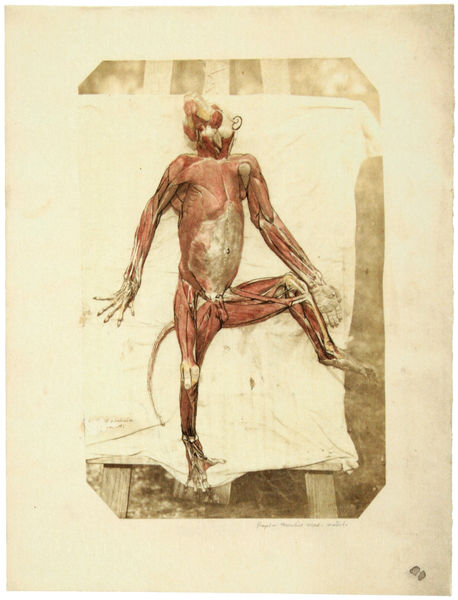
Titel: Aufnahme eines gehäuteten Pavians
Standort: Nürnberg
Institution: Germanisches Nationalmuseum
Schlagwörter: fuß, hand, kopf, körper, mann, nackt, braun, finger, ohr, skizze, zeichnung, rot, tuch, malerei, anatomie, arm, arme, leiche, mensch, rahmen, tot, hände, blatt, rosa, affe, beine, schwanz, bein, füße, studie, vergilbt, muskeln, staffelei, streifen, balken, pfoten, bretter, nabel, bauch, laken, bauchnabel, oberschenkel, zehen, foto, fotografie, photographie, fleisch, knochen, rit, penis, blut, nakt, brett, leinwand, gespreizt, medizin, leintuch, männlich, muskel, teufel, adern, ungeheuer, sehne, sektion, sehnen, glied, anatomisch, ratte, menschtier, gehäutet, präparat, sezieren, sezierung, gabriel von max, enthäutet, ohne haut, muskelstrang, hautlos, keine haut, humanoid